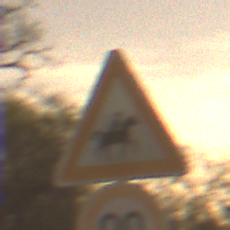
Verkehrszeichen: ReiterLinks
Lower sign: Geschwindigkeit90
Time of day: Night
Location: Outdoor (Nature)
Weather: Clear
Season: NotSpecified
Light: Natural